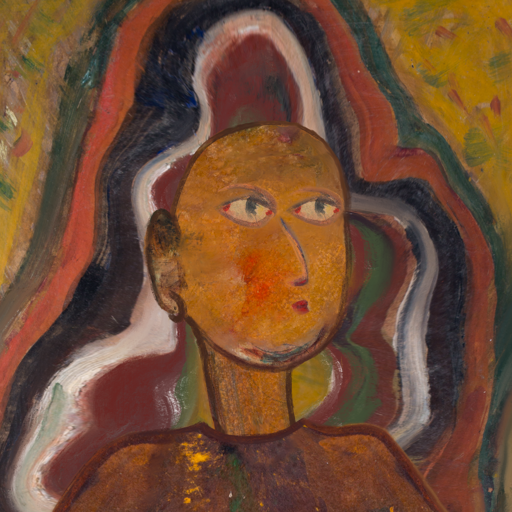
Background: AfterRaid, Head And Neck Side: Pipe, Face Side: GypsyMother, Bust: Comrade, Hair Side: Blank, Head Accessory: Blank, Second Necklace: Blank, Necklace: Blank, Baby: Blank